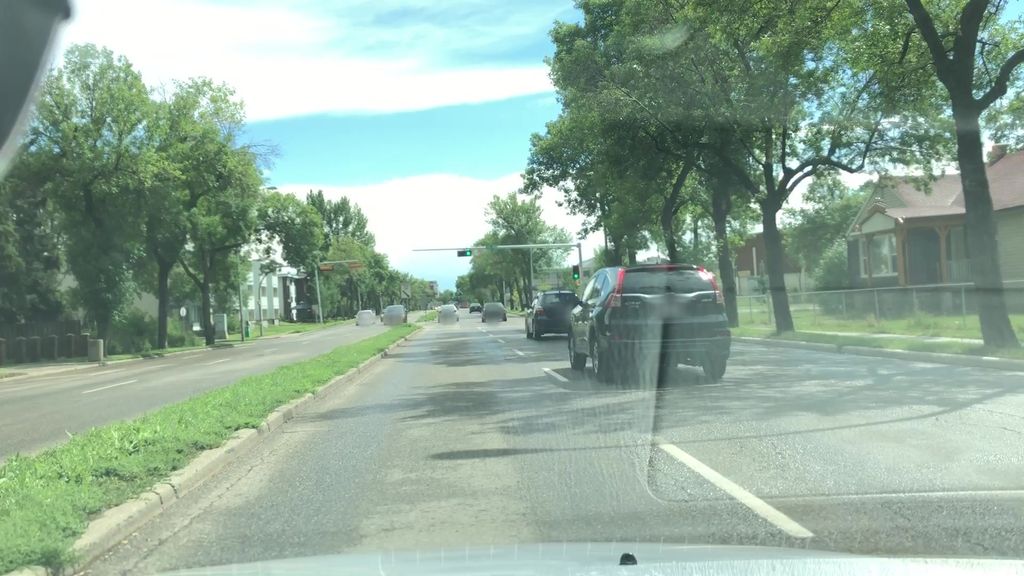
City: edmonton